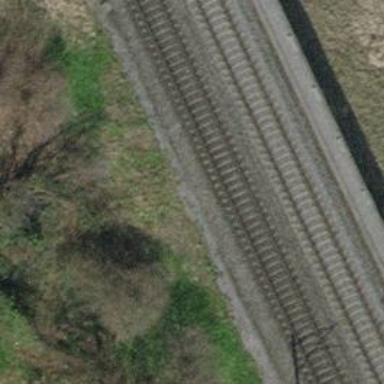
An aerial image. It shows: Single railway track with electrified contact line.